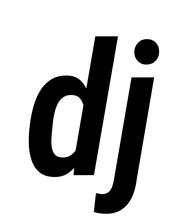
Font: Roboto-Italic_Condensed_SemiBold_Italic